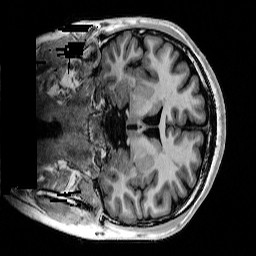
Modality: T1w
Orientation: coronal
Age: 21
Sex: male
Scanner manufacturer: siemens
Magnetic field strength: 3 T
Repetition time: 4 s
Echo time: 0.00289 s